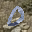
Label: 0